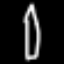
Label: pencil